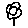
Label: flower